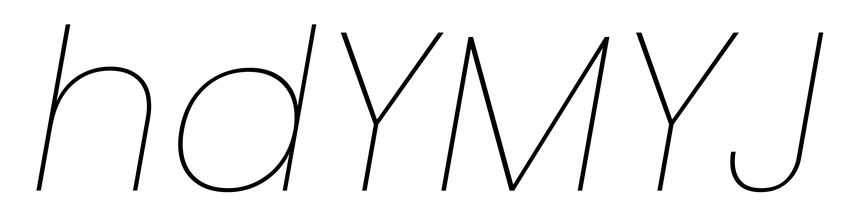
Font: Poppins-ThinItalic